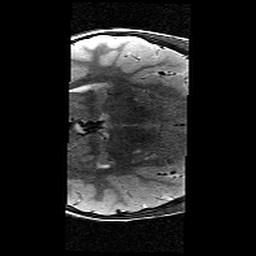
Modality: T2w
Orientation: axial
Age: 9
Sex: female
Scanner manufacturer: siemens
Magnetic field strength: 3 T
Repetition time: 9.23 s
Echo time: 0.067 s